Question: I am getting an error when deleting rows from an observablecollection which is bound to a datagrid in silverlight.
> System.NullReferenceException: Object reference not set to an instance of an object.at at System.Collections.ObjectModel.ObservableCollection'1.RemoveItem(Int32 index)
'''
if (GV.orderItemList.Contains(oOrdritem))
GV.orderItemList.Remove(oOrdritem);
'''
The first time, I delete a record, its working fine, the second time, it gives the above exception

please please please help
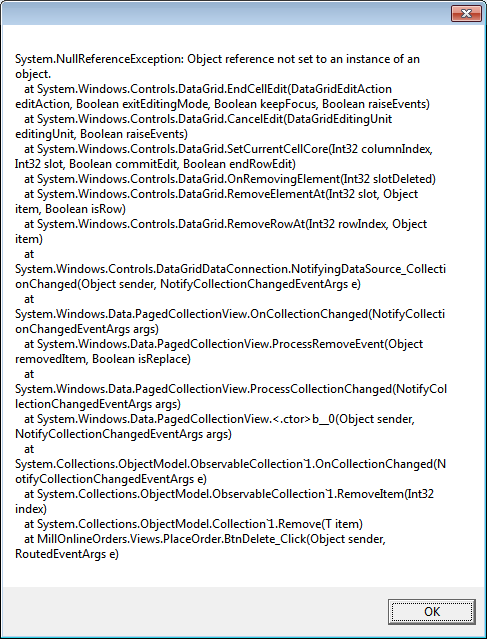
Answer: I sorted the problem using the code below:
'''
dgOrderItems.CommitEdit(DataGridEditingUnit.Row, true);
'''
The row which was currently focused was still in edit mode which was causing the exception.